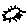
Label: sun